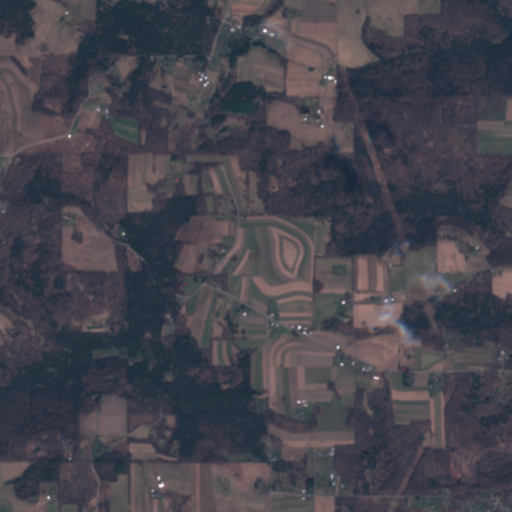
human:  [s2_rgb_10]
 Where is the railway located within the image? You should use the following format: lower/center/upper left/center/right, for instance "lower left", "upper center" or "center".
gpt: The railway is located in the lower right of the image.
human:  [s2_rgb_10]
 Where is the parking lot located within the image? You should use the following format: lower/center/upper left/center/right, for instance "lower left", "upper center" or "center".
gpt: There is no parking lot in the image.